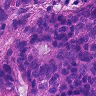
Metastatic tissue present: yes